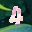
Label: 4